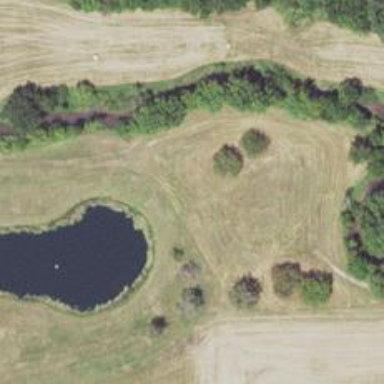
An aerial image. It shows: Golf hole.